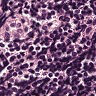
Metastatic tissue present: no